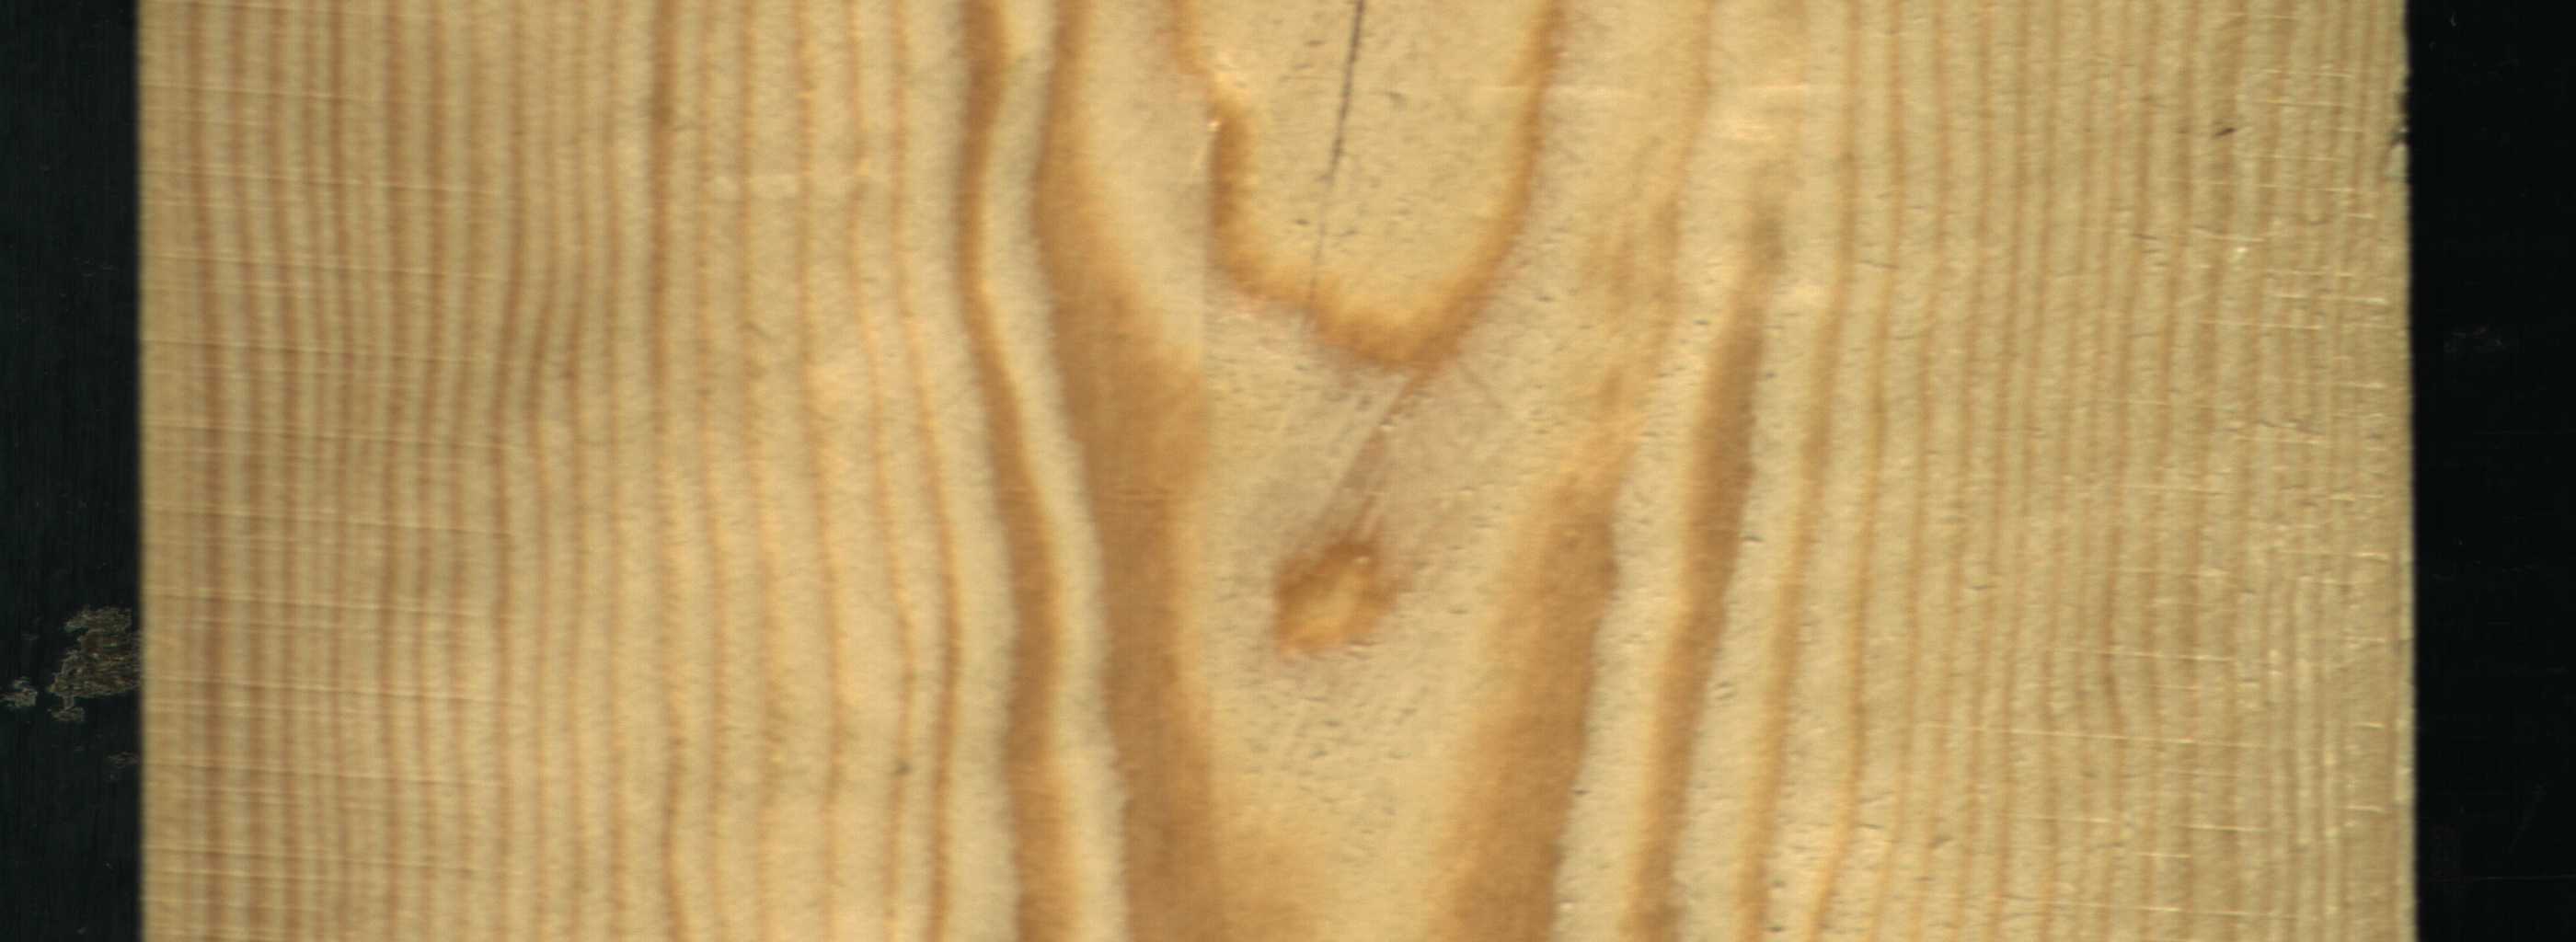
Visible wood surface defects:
Crack